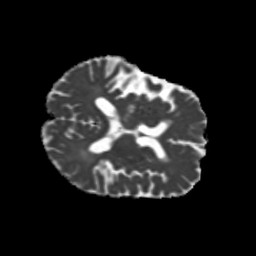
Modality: MD
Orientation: axial
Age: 60
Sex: female
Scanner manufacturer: siemens
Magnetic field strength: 3 T
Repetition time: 5.25 s
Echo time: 0.08 s